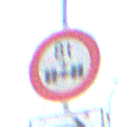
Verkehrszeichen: TatsaechlicheAchslast
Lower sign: RichtungsangabeDurchPfeile5
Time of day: MorningAfternoon
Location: Outdoor (Suburban)
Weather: Clear
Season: NotSpecified
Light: Natural